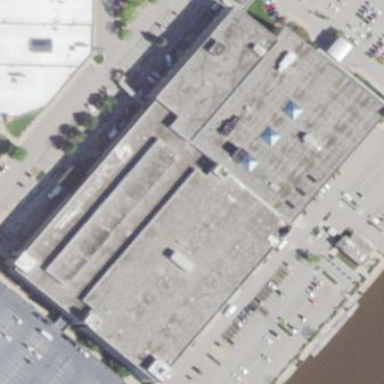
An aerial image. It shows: Commercial industrial building used as brewery. The architecture style is astylistic utilitarian.